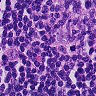
Metastatic tissue present: yes